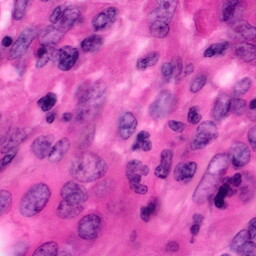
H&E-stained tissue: Pancreatic